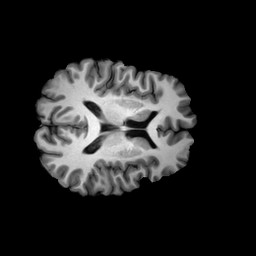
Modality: T1w
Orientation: axial
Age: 31
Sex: male
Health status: healthy